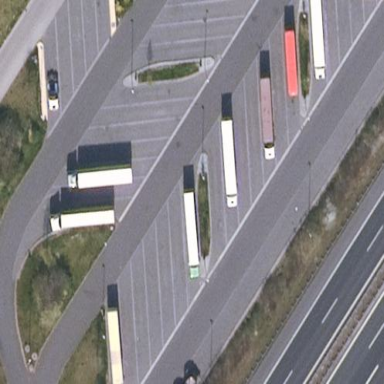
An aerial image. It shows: Parking area.